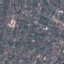
Label: Residential